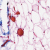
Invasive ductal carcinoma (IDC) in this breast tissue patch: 0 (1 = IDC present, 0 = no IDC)